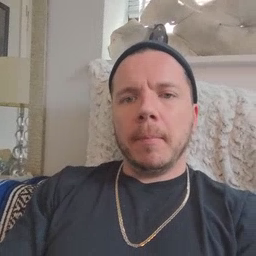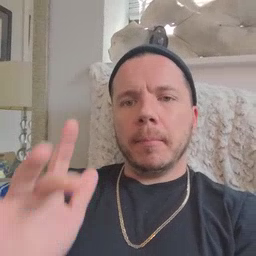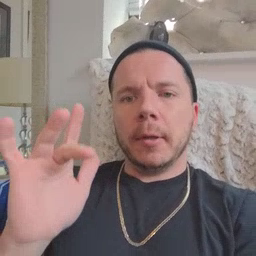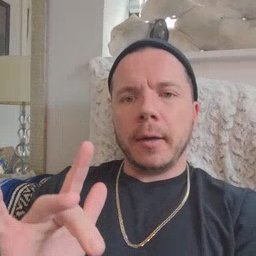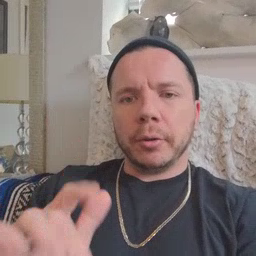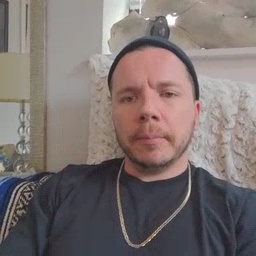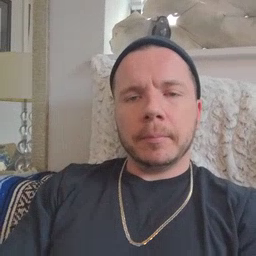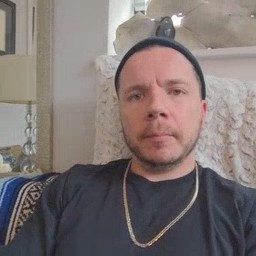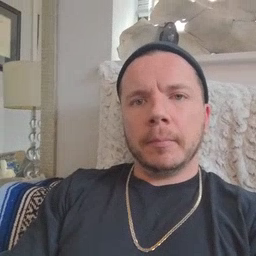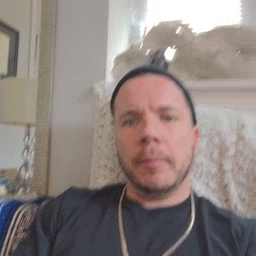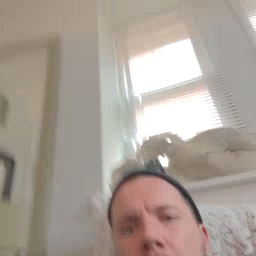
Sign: touch